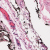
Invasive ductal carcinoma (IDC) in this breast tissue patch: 0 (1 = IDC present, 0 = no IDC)